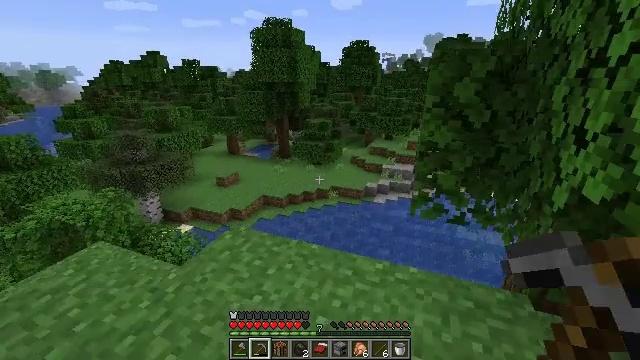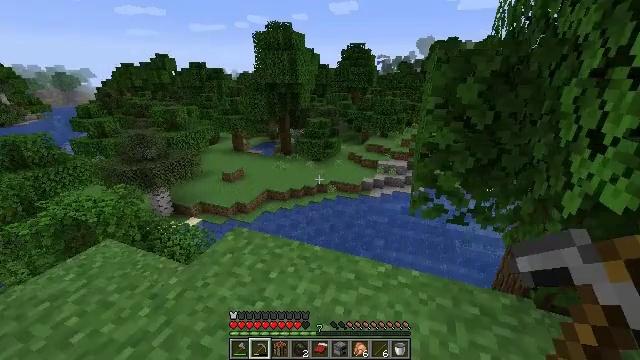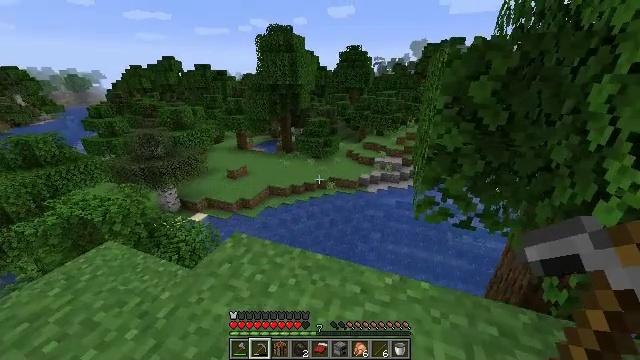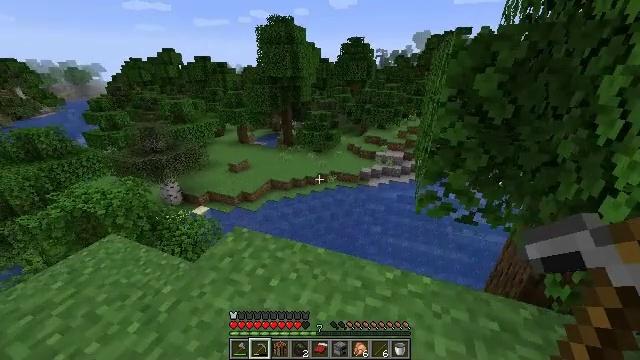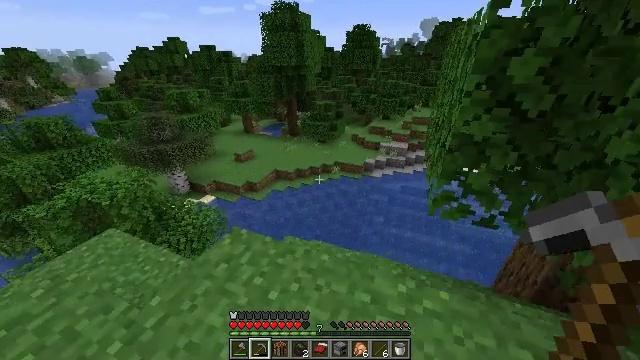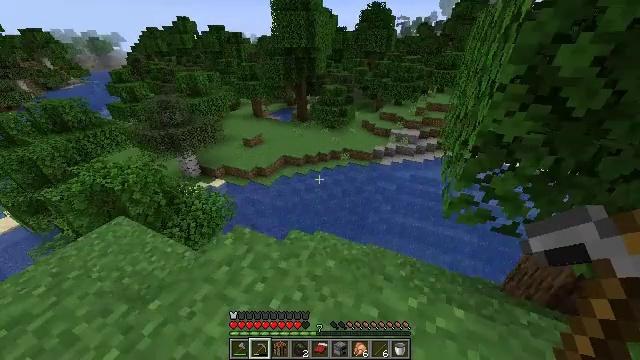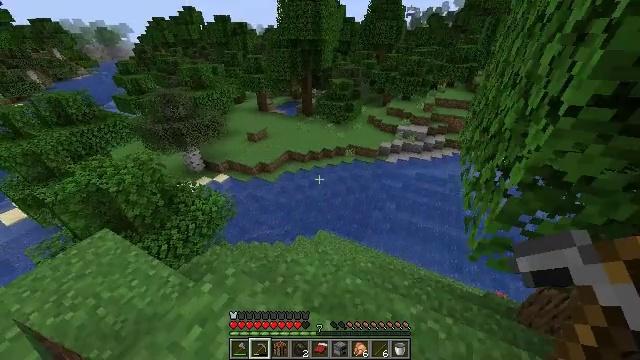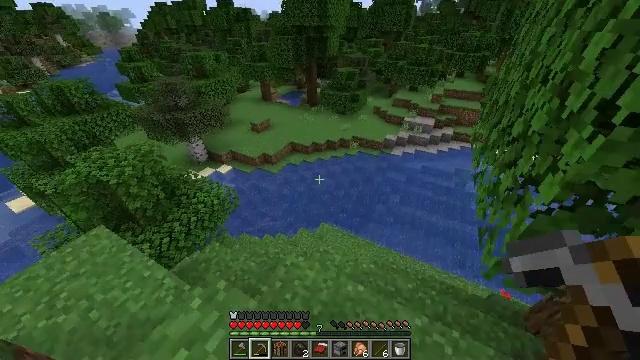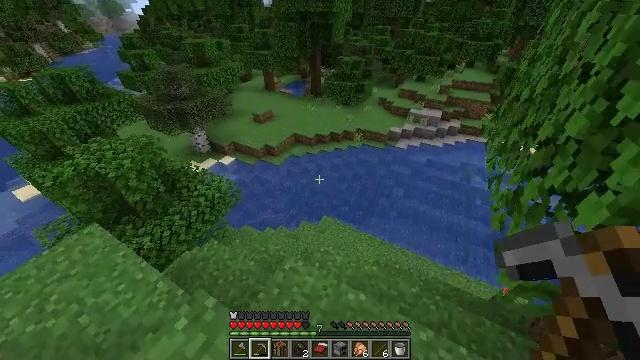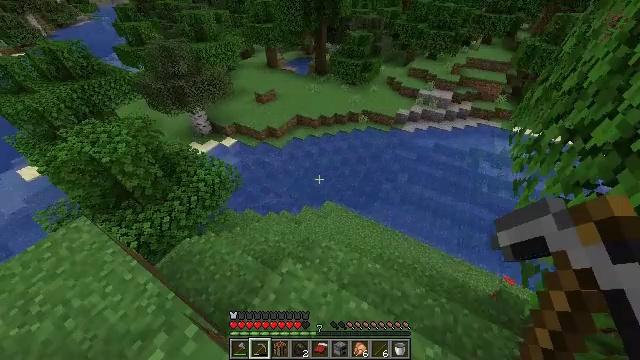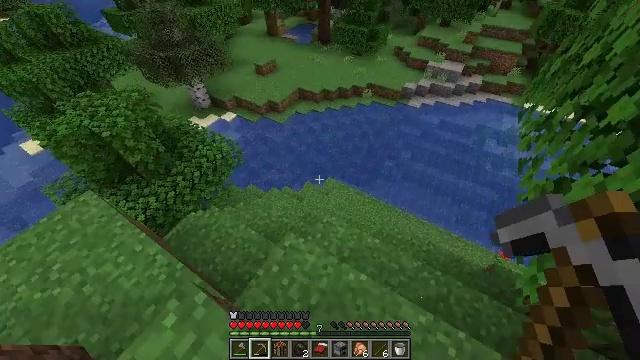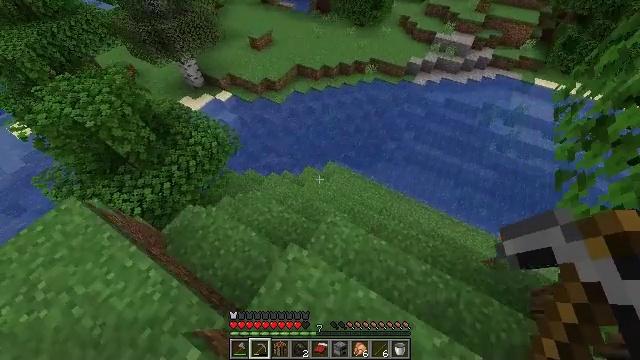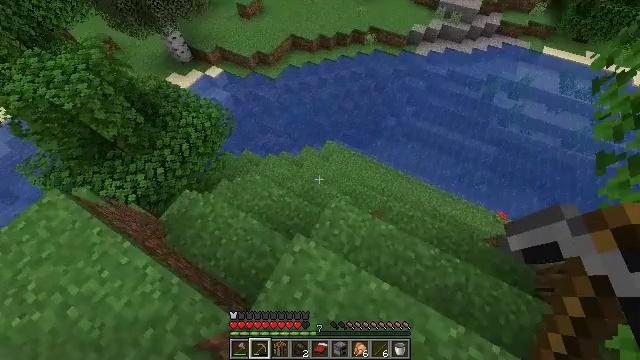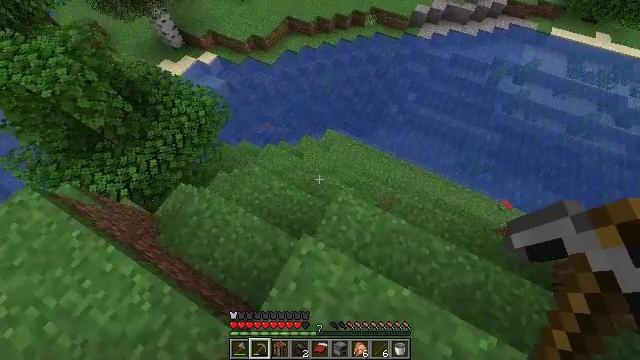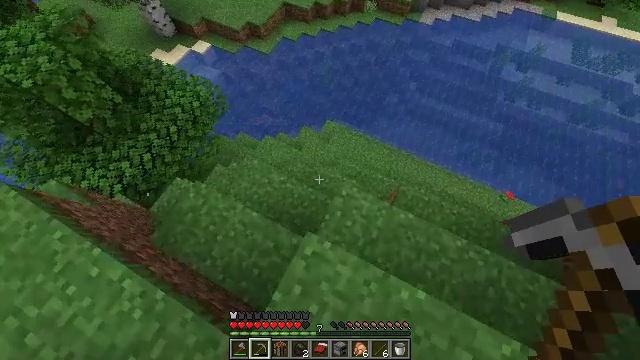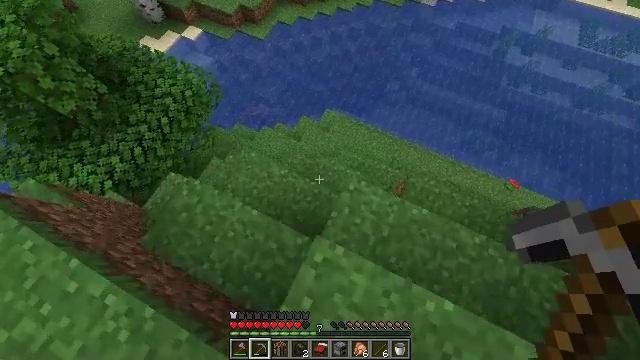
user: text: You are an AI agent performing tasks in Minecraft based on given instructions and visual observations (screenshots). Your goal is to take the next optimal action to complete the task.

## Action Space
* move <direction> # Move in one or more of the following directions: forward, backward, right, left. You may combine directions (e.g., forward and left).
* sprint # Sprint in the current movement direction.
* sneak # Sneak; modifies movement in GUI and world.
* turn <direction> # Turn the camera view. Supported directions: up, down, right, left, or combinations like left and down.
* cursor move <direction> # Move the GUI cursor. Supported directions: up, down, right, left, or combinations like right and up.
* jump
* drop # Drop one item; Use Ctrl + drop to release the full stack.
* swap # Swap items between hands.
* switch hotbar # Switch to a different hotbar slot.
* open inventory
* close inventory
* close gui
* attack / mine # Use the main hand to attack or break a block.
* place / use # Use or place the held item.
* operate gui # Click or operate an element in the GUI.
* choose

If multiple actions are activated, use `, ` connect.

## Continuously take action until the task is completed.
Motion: motion action
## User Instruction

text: Harvest the rose bush for its flowers.
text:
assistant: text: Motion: move forward, sprint, turn down
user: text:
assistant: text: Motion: move forward, sprint, turn down
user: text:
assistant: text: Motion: move forward, sprint, turn down
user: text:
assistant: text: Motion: move forward, sprint, turn left and down
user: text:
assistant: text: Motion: move forward, sprint, turn left and down
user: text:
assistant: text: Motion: move forward, sprint, turn left and down
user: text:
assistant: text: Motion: move forward, sprint, turn left and down
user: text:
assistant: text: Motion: move forward, sprint, turn left and down
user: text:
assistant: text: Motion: move forward, sprint, turn left and down
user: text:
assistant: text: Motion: move forward, sprint, turn down
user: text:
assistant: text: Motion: move forward and move left, sprint, turn down
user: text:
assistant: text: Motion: move forward and move left, sprint, turn right and down
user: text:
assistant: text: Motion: move forward and move left, turn down
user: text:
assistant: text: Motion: move forward and move left, turn down
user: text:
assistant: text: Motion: move forward and move left, turn right and down
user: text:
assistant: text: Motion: move forward and move left
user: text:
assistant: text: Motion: move forward and move left
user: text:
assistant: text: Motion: move forward and move left
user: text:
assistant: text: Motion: move forward and move left
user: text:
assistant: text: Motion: move forward and move left
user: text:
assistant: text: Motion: move forward
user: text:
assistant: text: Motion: move forward
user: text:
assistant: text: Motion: move forward
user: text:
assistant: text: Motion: move forward
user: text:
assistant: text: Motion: move forward
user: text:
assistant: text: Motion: move forward
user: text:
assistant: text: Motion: move forward, turn left
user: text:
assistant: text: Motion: move forward and move left
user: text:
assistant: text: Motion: move forward and move left
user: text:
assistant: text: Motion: move forward and move left